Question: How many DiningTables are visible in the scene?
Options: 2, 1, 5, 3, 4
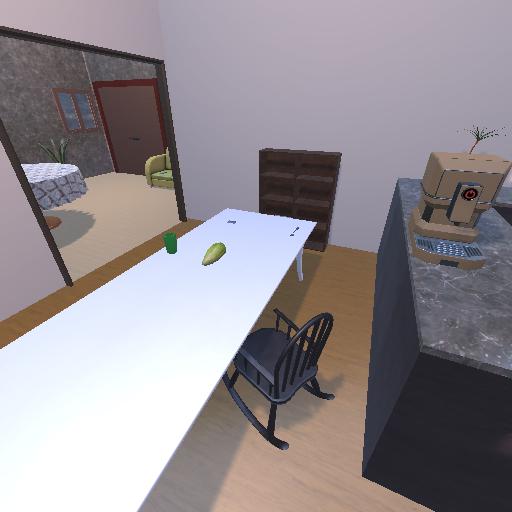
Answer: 2